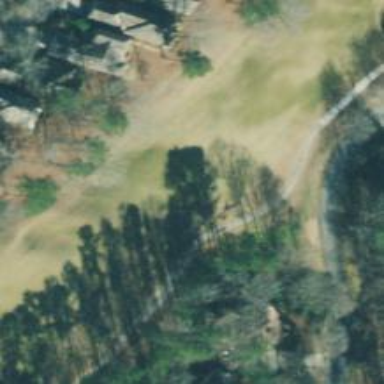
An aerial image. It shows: Path for both roads and golfers.